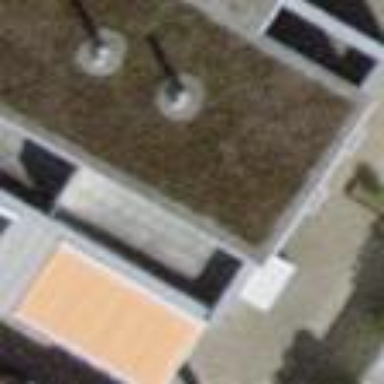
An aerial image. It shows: Building with flat roof.